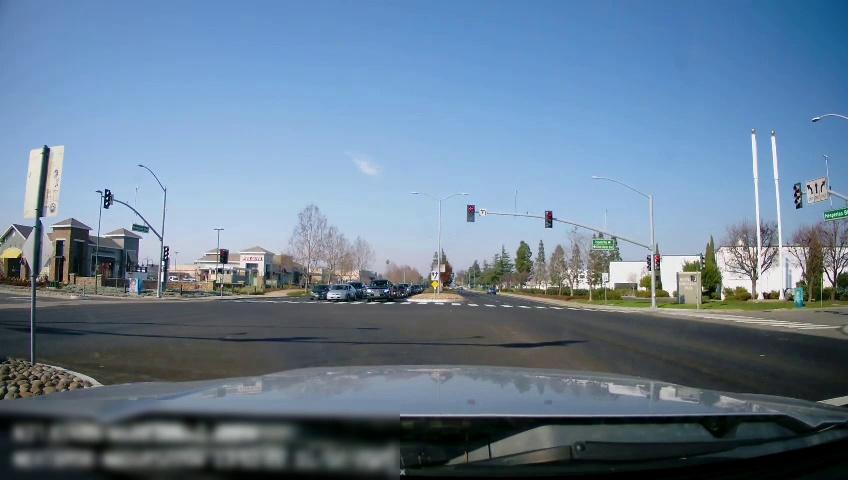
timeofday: Day
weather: Sunny
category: Drivable Space
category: Drivable Space
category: Vehicles | Car
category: Vehicles | Car
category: Vehicles | Car
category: Vehicles | Car
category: Vehicles | Car
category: Traffic | Lights
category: Traffic | Signs
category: Traffic | Lights
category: Traffic | Lights
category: Traffic | Lights
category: Traffic | Lights
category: Traffic | Lights
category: Traffic | Lights
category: Traffic | Lights
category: Traffic | Lights
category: Traffic | Signs
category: Traffic | Signs
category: Traffic | Signs